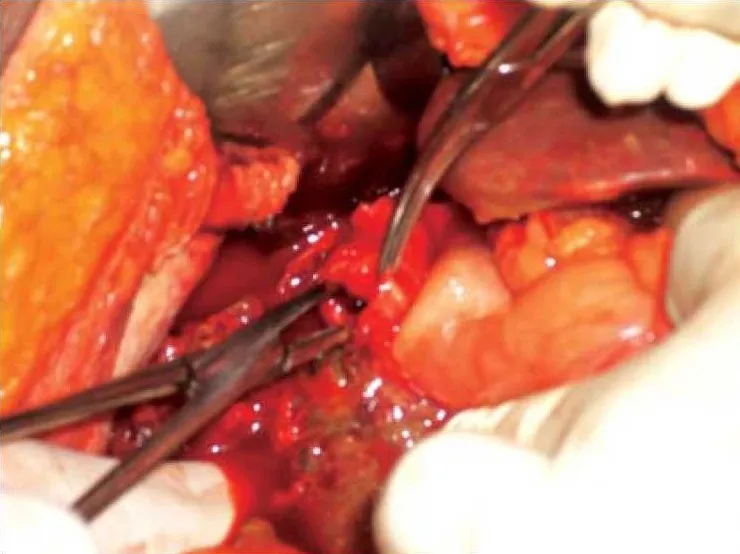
Perforation of the fundus of gall bladder.
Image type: medical_photograph (other_medical_photograph)